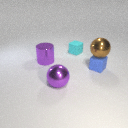
small blue rubber cube to the right of small cyan rubber cube